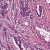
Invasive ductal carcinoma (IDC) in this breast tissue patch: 1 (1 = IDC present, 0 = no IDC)